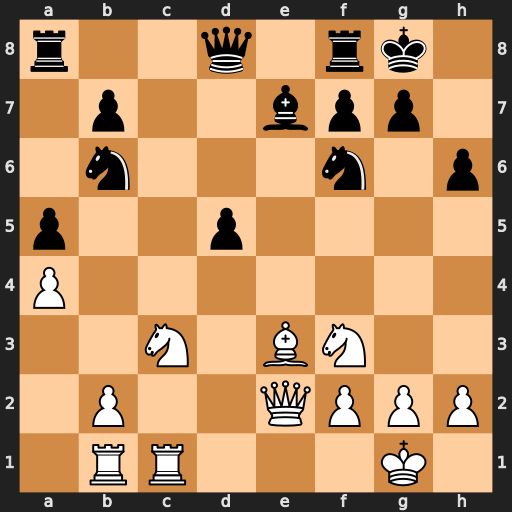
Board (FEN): r2q1rk1/1p2bpp1/1n3n1p/p2p4/P7/2N1BN2/1P2QPPP/1RR3K1
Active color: w
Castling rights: -
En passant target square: -
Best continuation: Bxb6 Qxb6 Qxe7 Rfe8 Qa3